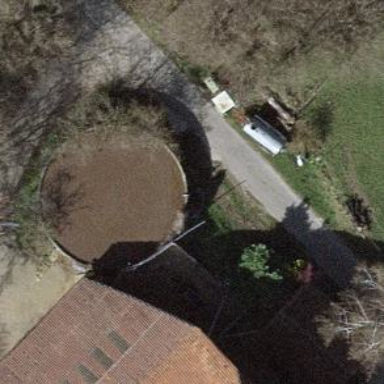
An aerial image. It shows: Building identified as silo.